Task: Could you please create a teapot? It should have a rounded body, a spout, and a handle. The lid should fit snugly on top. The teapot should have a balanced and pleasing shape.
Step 249:
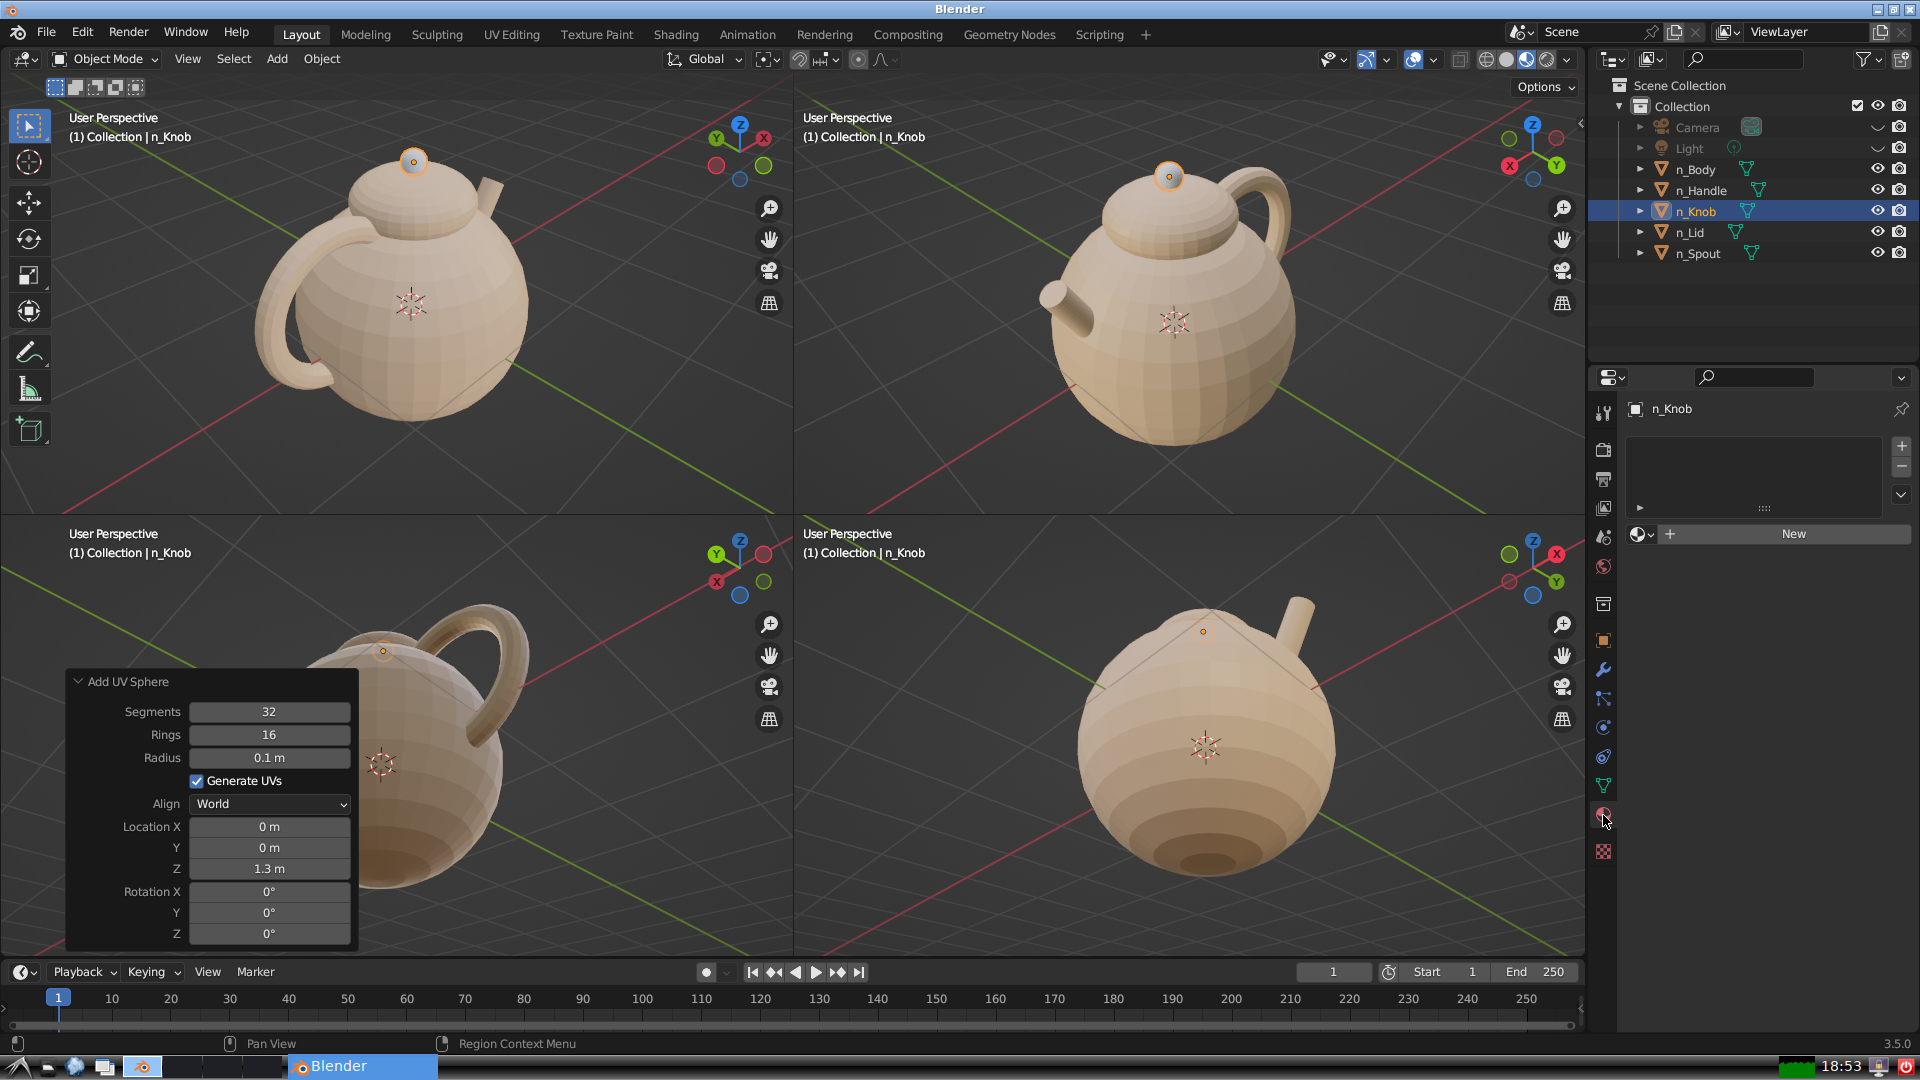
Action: {"mouse_move": [1636, 534]}